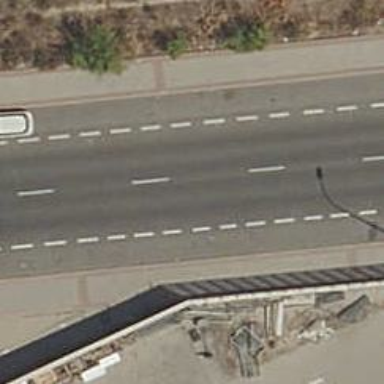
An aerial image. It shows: Uncontrolled crossing on footway.